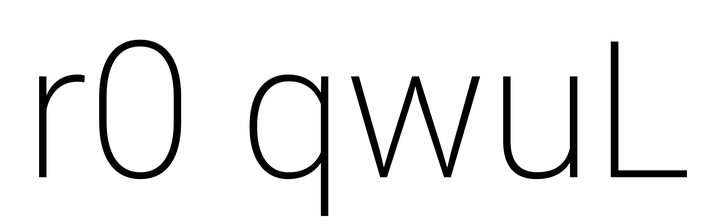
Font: Roboto_ExtraLight